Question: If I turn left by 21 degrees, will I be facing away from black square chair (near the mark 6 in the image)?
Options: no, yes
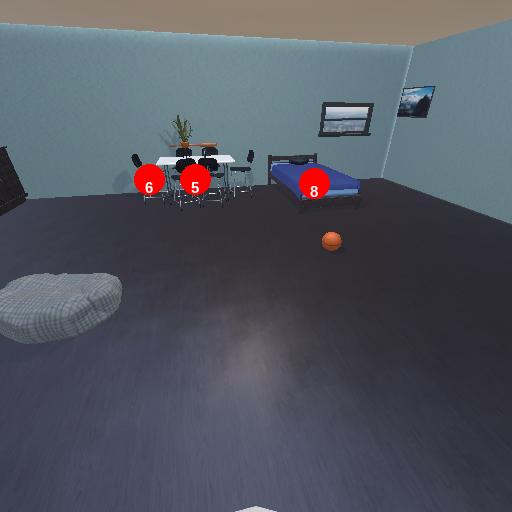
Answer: no